Field crop: maize
Growth stage: 1
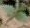
Species: datura